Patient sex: M
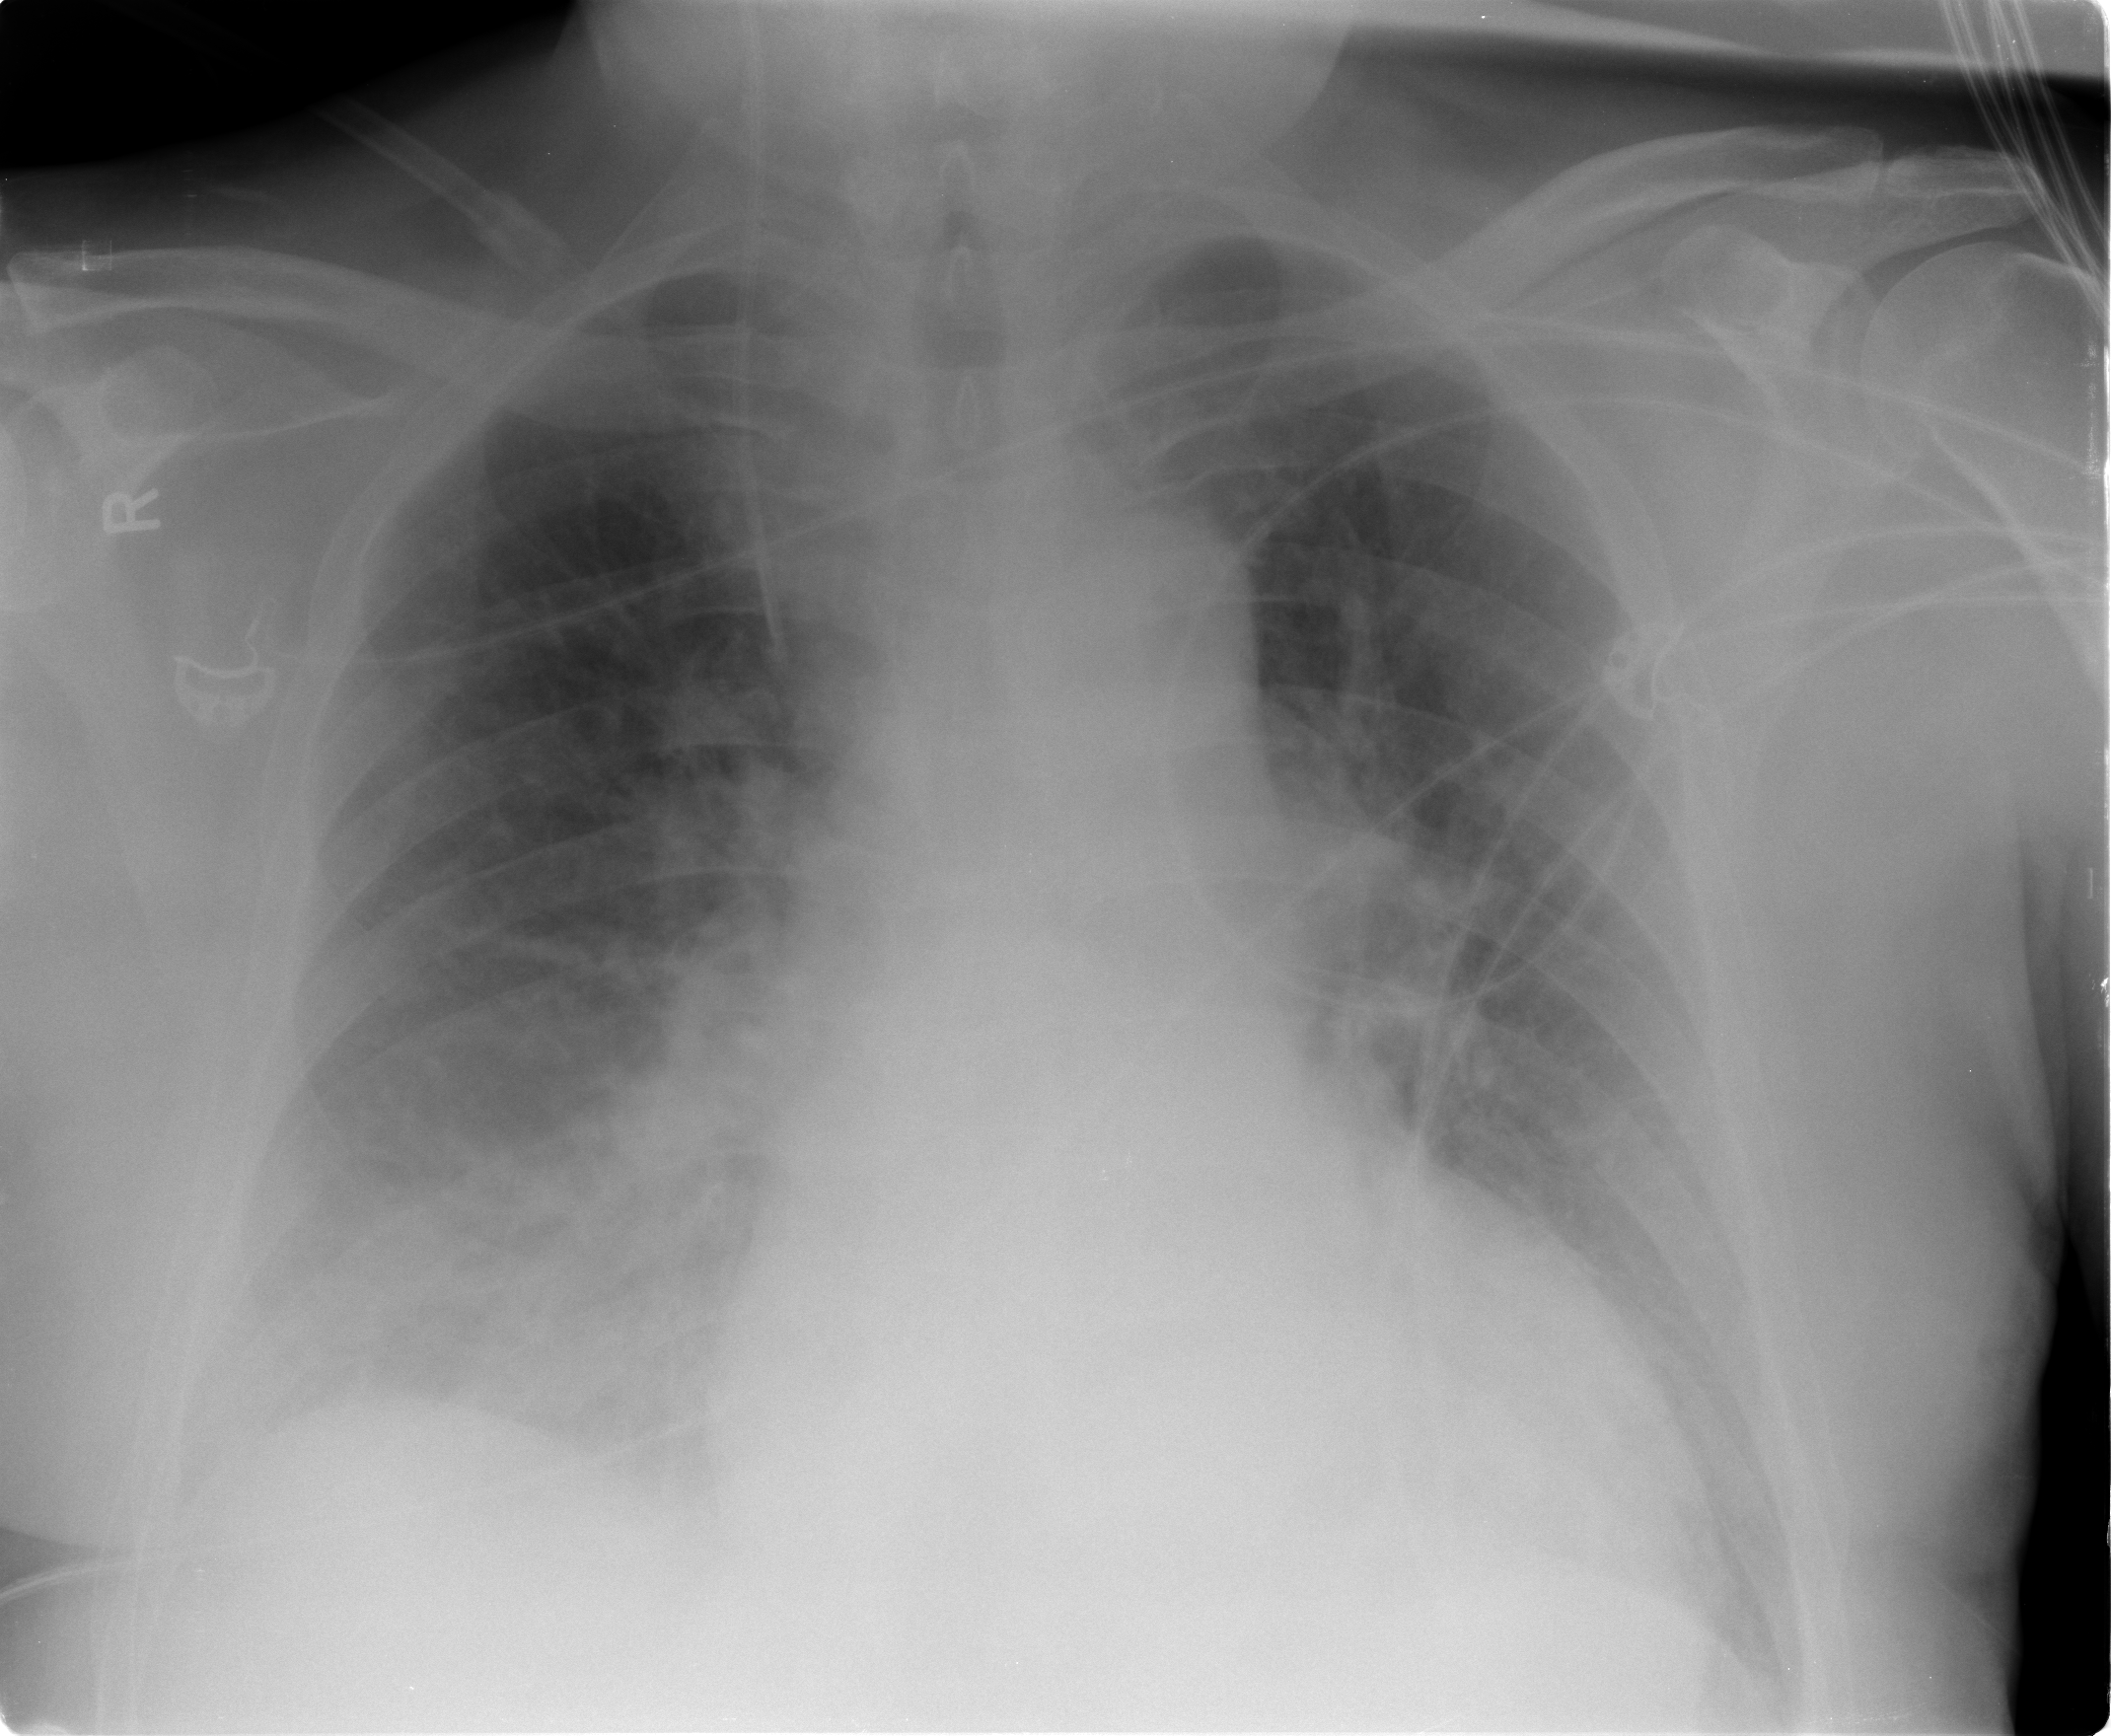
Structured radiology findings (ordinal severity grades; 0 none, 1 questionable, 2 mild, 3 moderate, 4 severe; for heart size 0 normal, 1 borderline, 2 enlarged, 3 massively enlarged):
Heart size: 2
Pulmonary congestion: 3
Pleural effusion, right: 2
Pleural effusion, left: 2
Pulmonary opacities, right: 2
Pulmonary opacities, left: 1
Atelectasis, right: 2
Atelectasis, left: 2